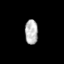
Tissue: skin
Cell type: Epithelial cells
Senescence score: 0.8178
Nuclear area (px): 316
Mean DAPI intensity: 181.734